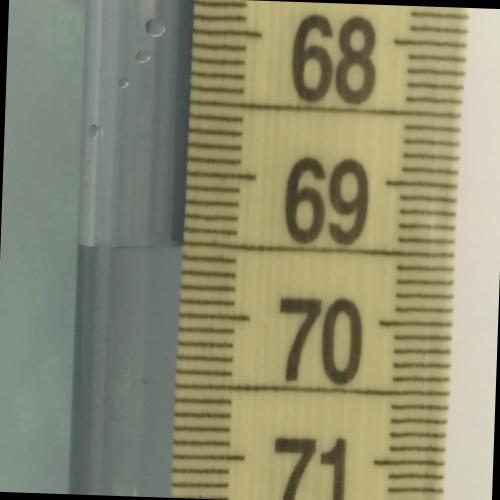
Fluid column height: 69.5 cm